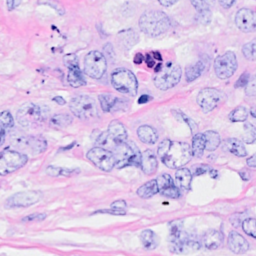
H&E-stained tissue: Breast